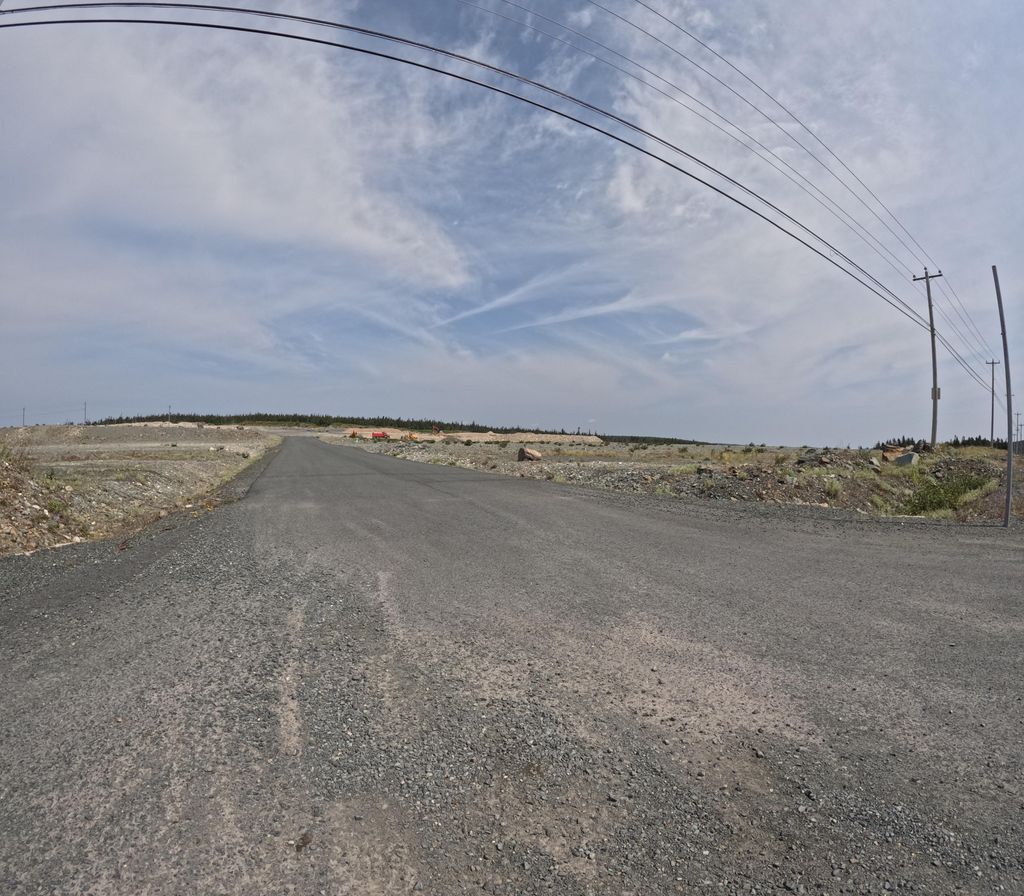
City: st_johns